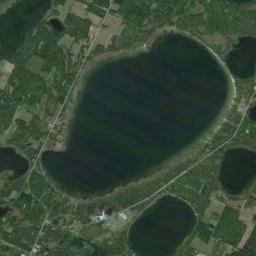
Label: lake